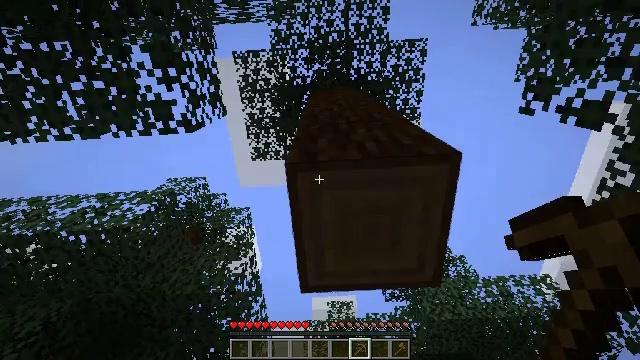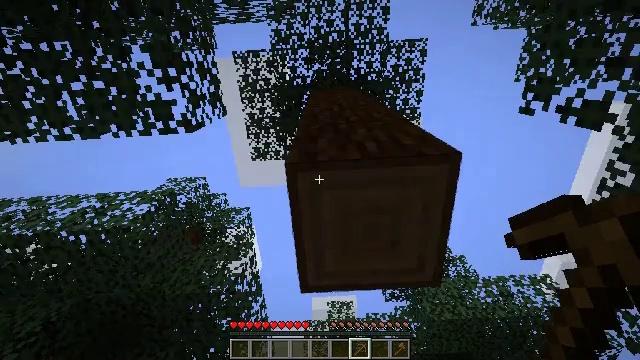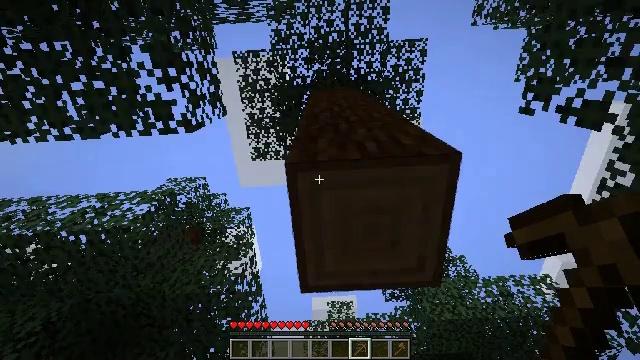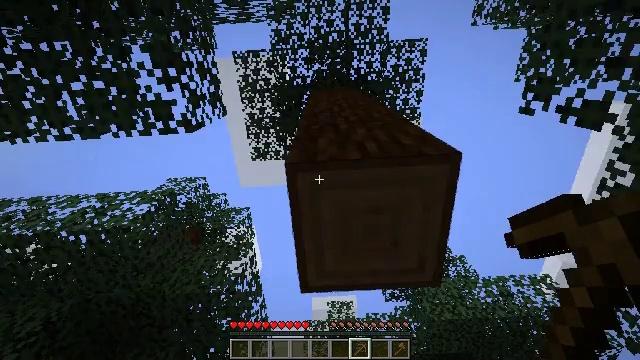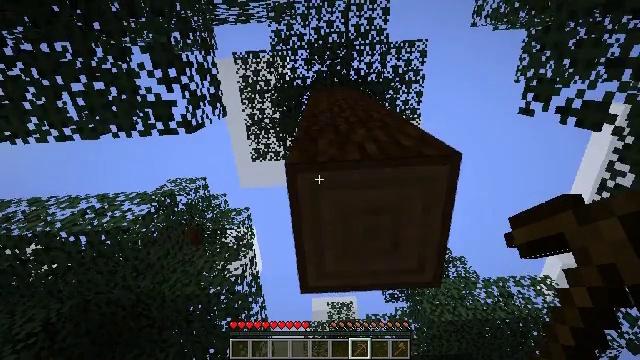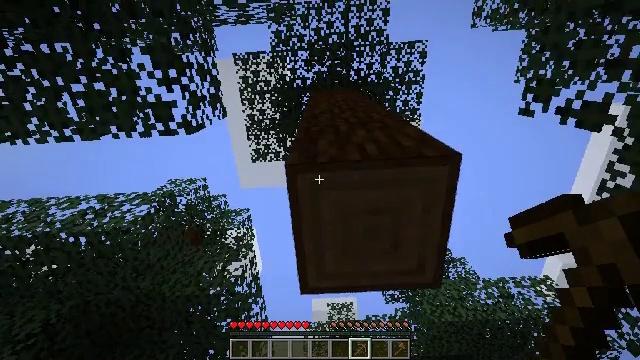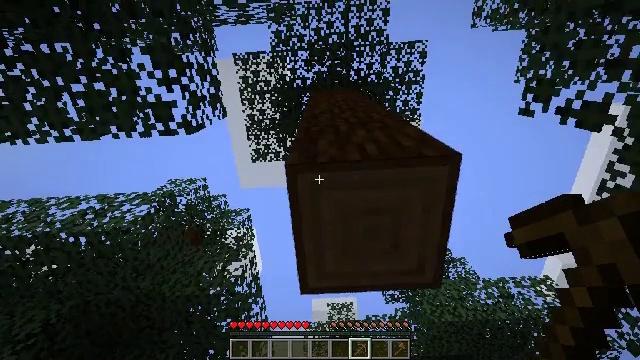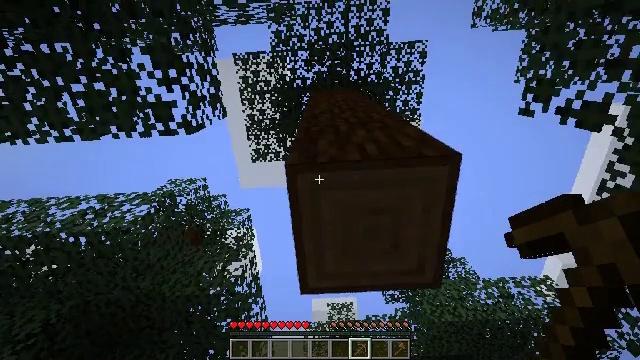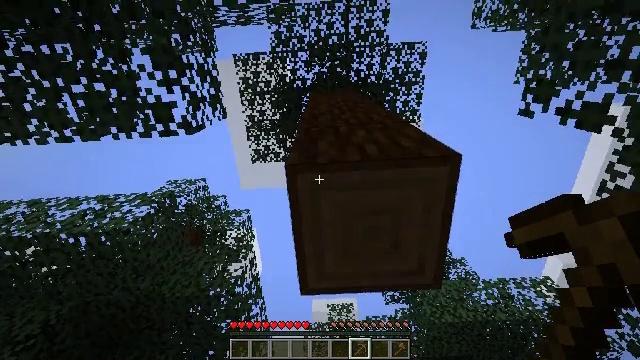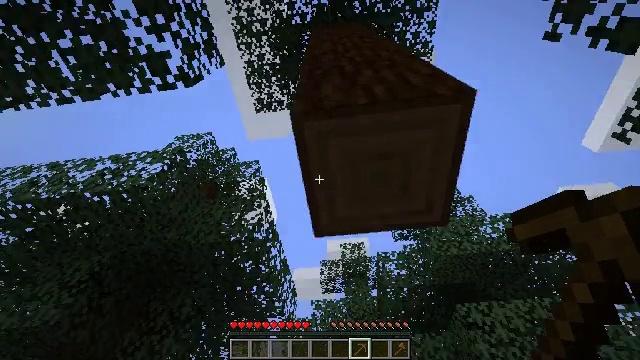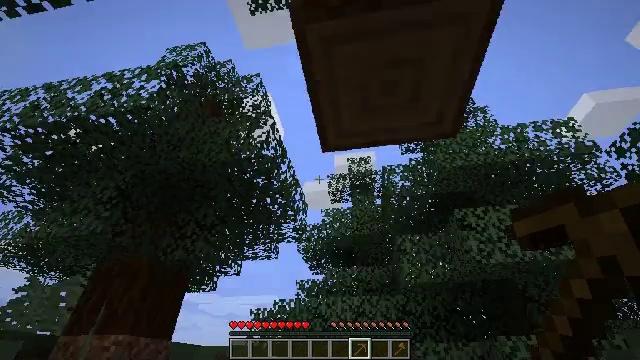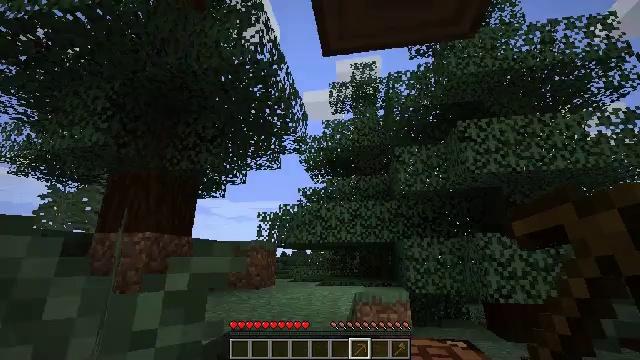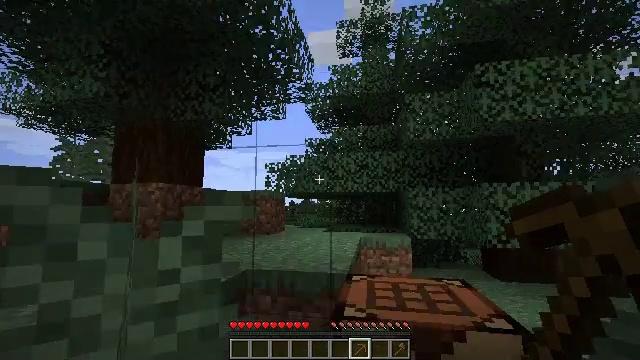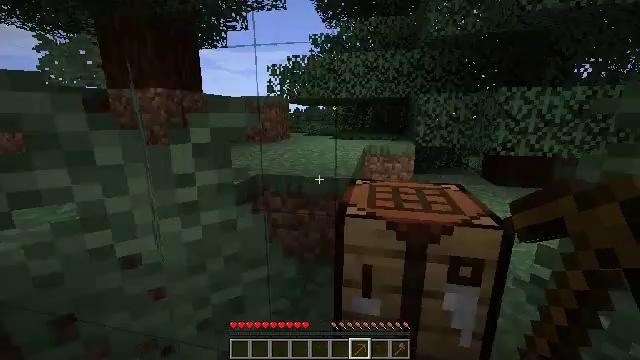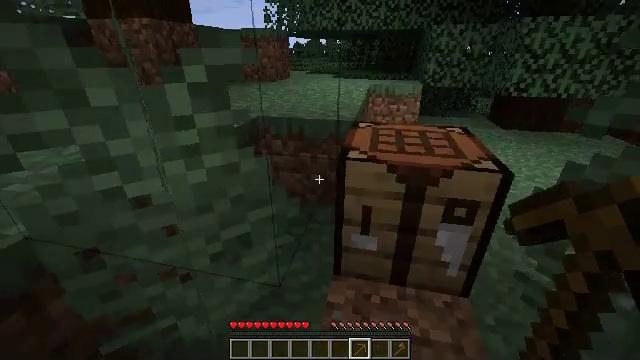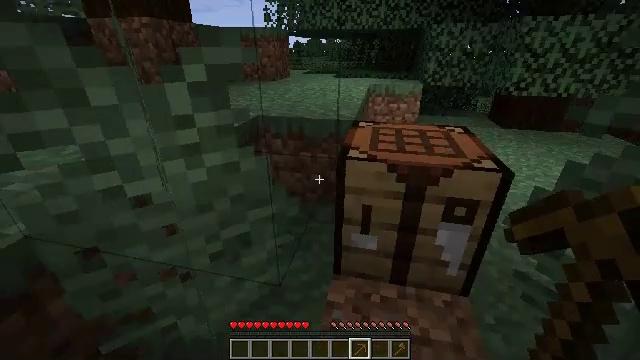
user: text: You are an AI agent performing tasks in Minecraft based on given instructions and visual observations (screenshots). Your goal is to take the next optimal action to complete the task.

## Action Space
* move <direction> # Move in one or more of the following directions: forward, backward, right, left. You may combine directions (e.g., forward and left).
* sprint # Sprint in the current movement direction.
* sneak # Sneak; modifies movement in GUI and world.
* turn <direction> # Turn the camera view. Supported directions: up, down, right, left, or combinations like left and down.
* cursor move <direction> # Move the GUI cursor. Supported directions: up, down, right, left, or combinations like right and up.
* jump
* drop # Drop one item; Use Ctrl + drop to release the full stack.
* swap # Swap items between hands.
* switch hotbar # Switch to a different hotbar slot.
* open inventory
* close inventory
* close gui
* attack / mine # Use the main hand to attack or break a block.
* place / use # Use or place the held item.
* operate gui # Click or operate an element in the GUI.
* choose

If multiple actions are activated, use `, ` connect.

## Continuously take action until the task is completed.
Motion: motion action
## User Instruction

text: Mine the spruce log from the forest.
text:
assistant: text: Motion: no_op
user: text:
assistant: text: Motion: no_op
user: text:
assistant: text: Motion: no_op
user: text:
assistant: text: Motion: no_op
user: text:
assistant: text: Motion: no_op
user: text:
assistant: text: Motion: no_op
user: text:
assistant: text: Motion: no_op
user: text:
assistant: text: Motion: no_op
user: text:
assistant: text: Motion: turn left and down
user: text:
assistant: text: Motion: turn left and down
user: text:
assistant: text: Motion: turn down
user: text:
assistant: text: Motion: turn left and down
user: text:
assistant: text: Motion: turn left and down
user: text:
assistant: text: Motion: turn down
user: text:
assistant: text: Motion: no_op
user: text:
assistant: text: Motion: no_op
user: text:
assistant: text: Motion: no_op
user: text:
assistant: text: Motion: turn up
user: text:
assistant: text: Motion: no_op
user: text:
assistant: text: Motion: no_op
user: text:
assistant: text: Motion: turn right
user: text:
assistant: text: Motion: turn right and up, close inventory
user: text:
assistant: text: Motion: close inventory
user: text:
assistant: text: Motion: close inventory
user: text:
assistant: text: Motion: cursor move right, close inventory
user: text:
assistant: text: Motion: cursor move right, open gui
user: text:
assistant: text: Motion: no_op
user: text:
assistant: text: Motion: no_op
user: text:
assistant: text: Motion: no_op
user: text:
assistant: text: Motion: no_op